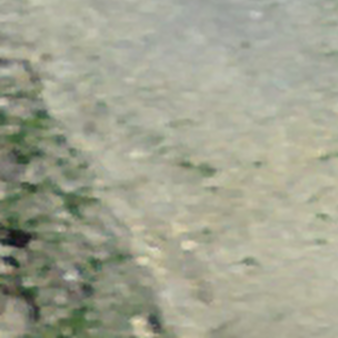
Label: other